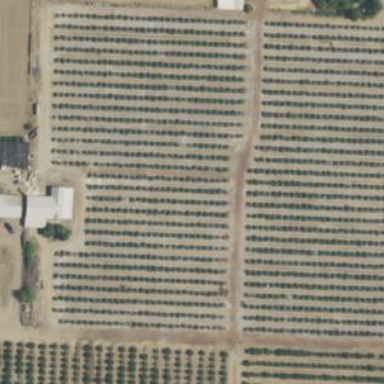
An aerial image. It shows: Orchard with nectarine trees.